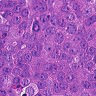
Metastatic tissue present: yes